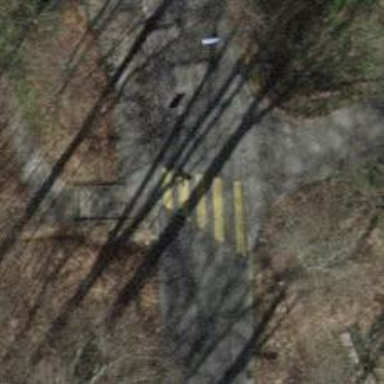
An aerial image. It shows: Uncontrolled zebra crossing on the road.